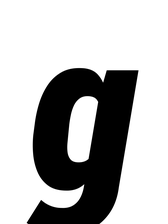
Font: Roboto-Italic_Condensed_Black_Italic